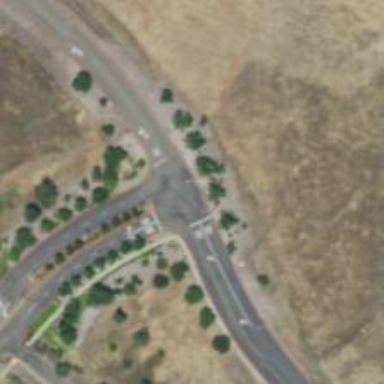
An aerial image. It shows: Road with stop sign.